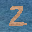
Label: 2